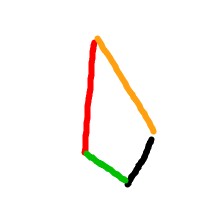
Shape: kite